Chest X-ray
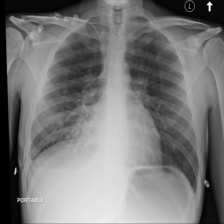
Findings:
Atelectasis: negative
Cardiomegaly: negative
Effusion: positive
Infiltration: positive
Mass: negative
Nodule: negative
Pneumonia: negative
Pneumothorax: negative
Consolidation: negative
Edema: negative
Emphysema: negative
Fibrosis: negative
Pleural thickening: negative
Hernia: negative